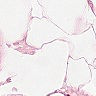
Metastatic tissue present: no